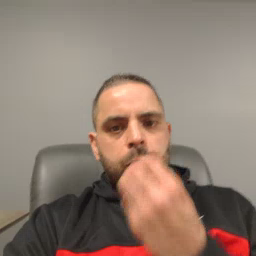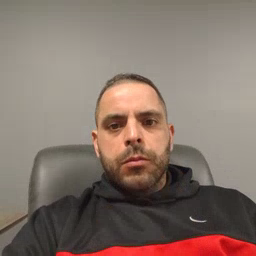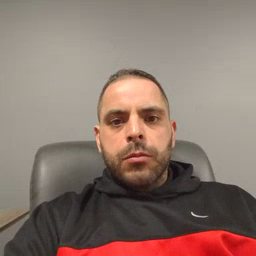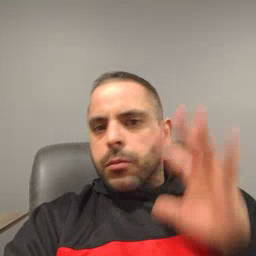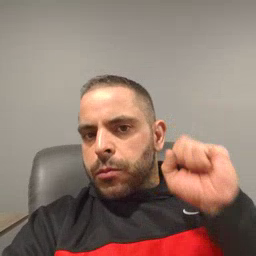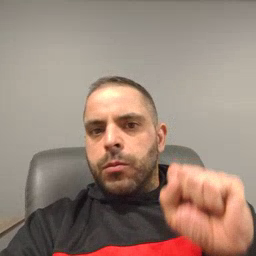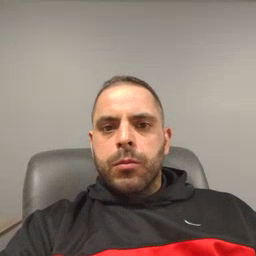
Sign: loud